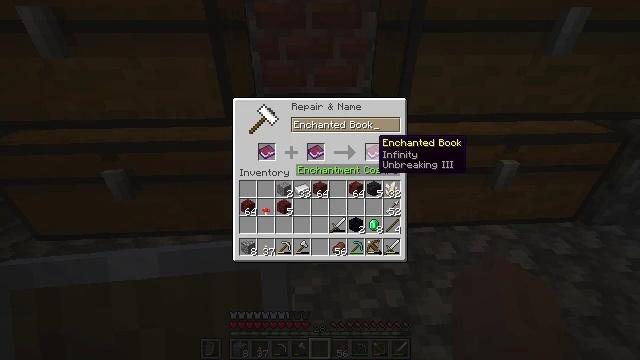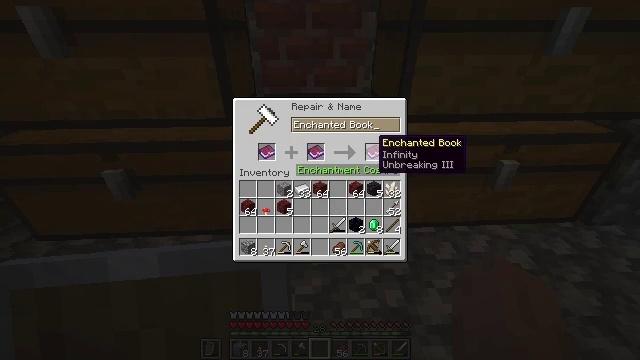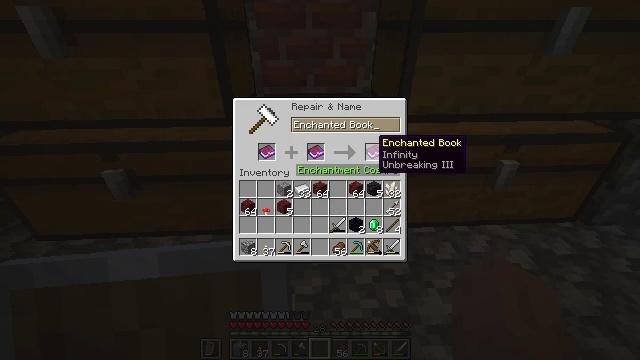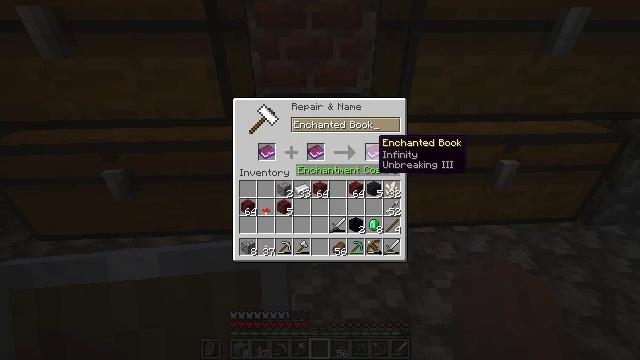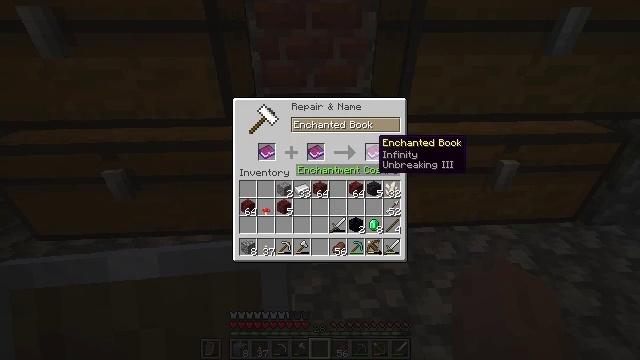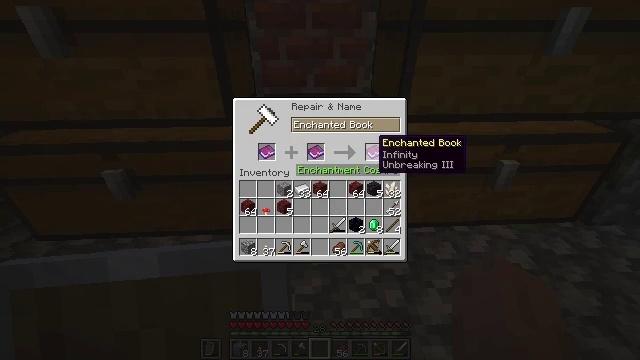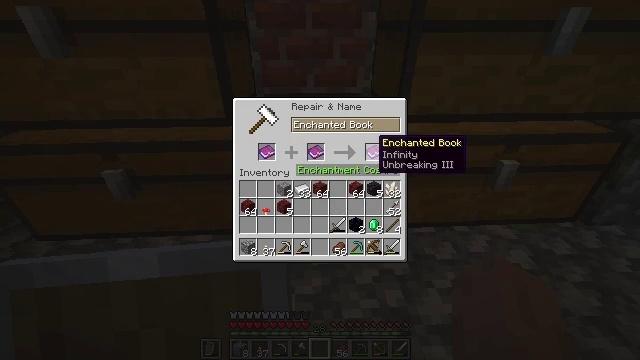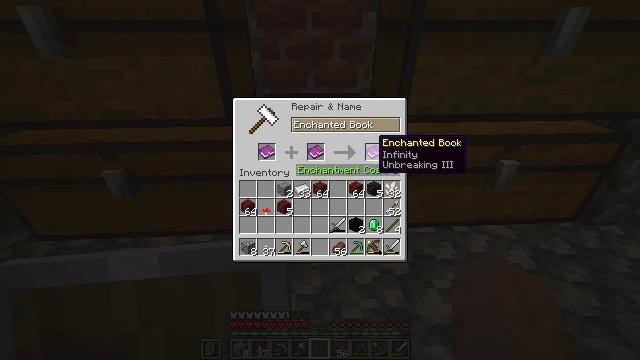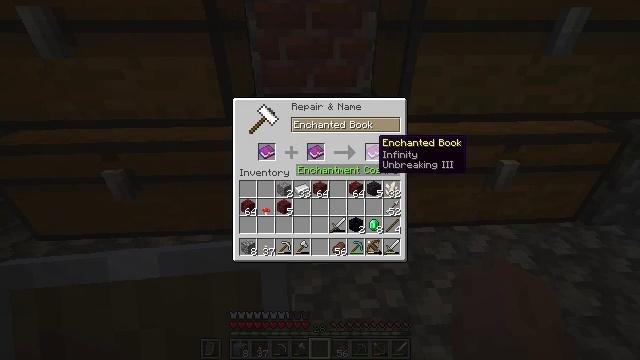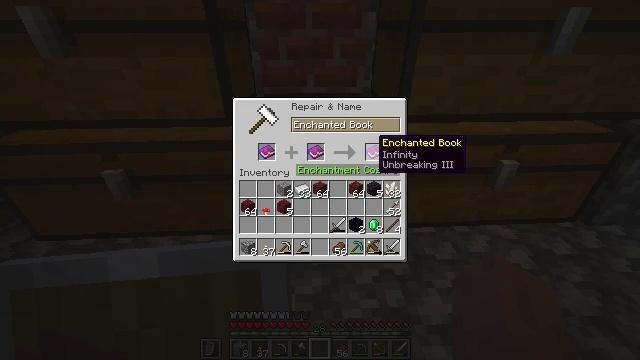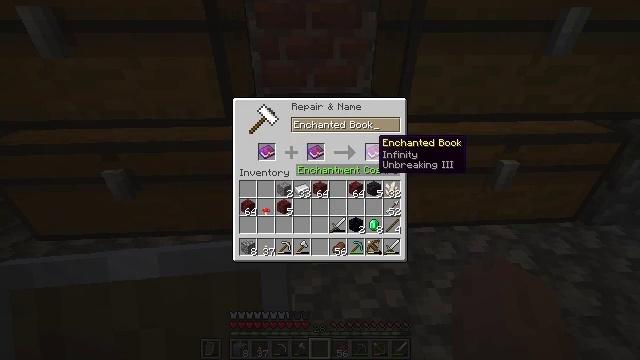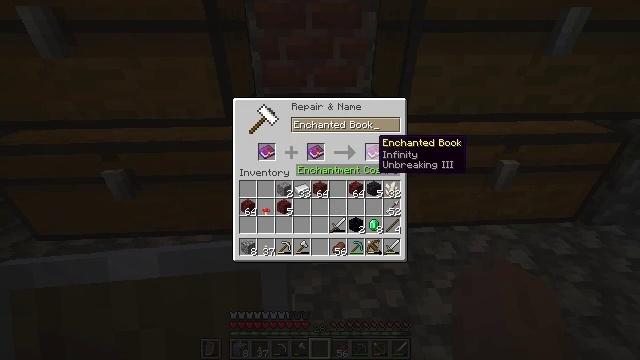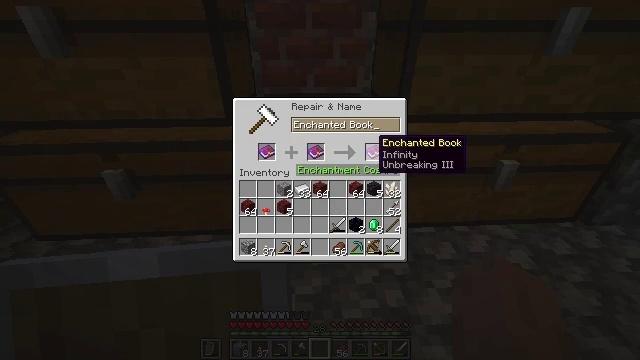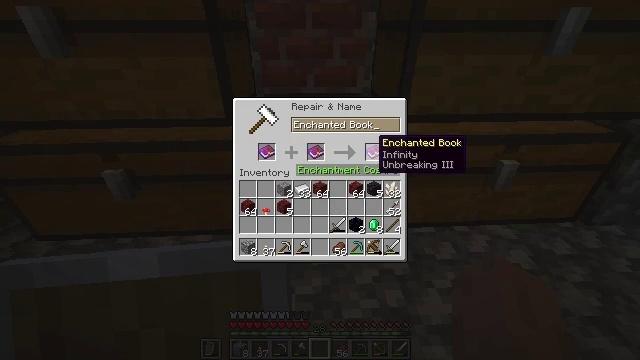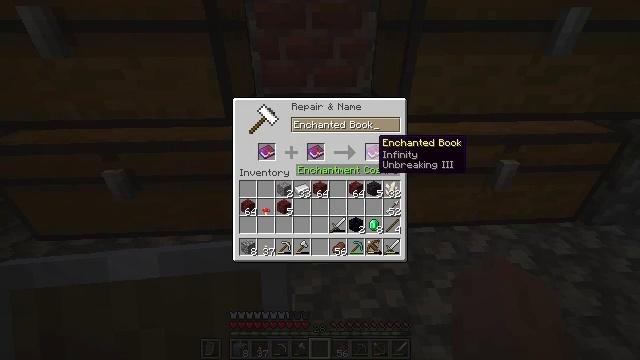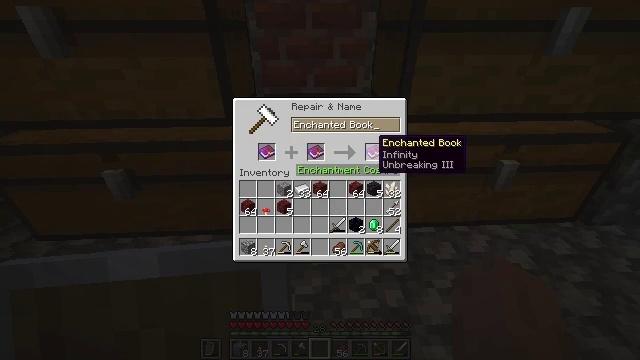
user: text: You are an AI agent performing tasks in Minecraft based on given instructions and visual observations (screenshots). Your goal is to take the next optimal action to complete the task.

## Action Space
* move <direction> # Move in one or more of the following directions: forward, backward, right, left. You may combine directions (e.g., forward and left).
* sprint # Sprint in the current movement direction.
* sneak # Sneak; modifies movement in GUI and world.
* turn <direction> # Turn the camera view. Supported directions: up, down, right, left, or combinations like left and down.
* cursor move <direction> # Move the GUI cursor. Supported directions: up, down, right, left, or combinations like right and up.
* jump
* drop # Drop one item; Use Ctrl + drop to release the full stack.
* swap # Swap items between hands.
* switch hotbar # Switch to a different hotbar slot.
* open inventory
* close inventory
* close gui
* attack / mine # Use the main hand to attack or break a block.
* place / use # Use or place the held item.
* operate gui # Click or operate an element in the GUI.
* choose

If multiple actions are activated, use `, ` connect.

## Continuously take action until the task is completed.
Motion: motion action
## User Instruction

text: Use the crafting table to craft a bow.
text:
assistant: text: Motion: no_op
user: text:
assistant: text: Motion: no_op
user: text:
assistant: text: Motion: no_op
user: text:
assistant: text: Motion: no_op
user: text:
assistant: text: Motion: no_op
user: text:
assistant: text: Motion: no_op
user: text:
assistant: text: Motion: no_op
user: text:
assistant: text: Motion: no_op
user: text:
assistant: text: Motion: no_op
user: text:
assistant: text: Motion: no_op
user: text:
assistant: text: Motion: no_op
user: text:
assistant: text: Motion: sneak
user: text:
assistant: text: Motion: sneak
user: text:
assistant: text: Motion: sneak
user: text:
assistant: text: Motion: sneak
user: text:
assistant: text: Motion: sneak
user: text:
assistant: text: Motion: sneak
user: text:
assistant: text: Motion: sneak
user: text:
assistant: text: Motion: sneak, use / place
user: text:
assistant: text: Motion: sneak, use / place
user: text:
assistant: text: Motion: sneak
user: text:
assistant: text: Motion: sneak
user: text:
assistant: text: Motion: sneak
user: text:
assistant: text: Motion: sneak
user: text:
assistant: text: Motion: sneak
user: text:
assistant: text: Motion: sneak
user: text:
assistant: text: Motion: sneak
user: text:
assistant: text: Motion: sneak
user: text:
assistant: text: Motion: no_op
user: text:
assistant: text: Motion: no_op